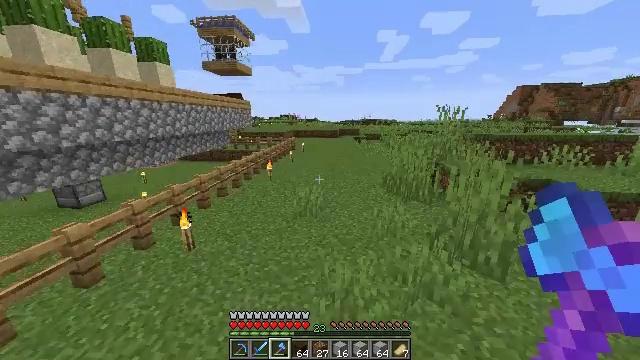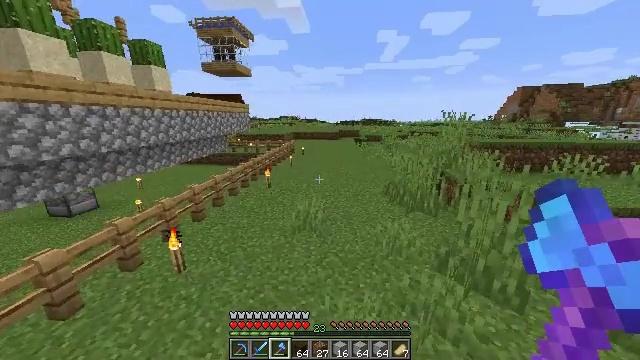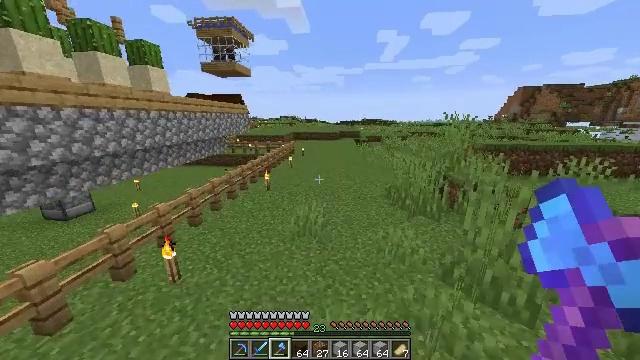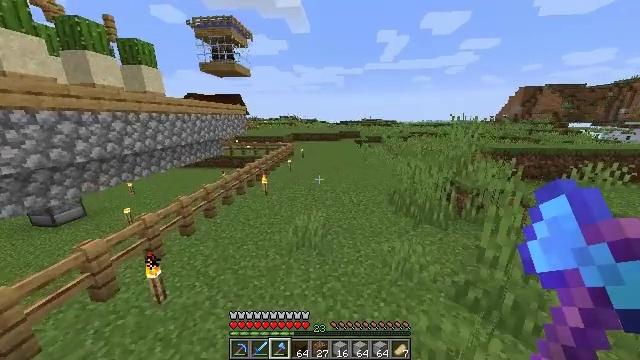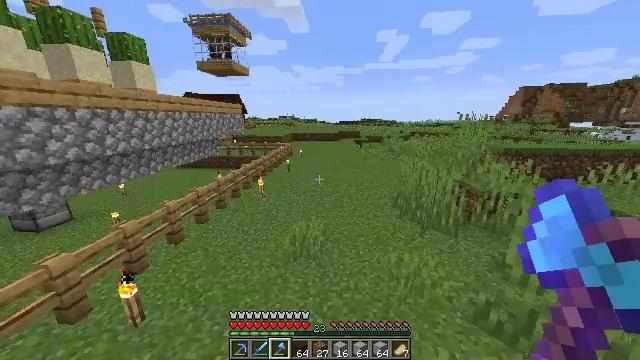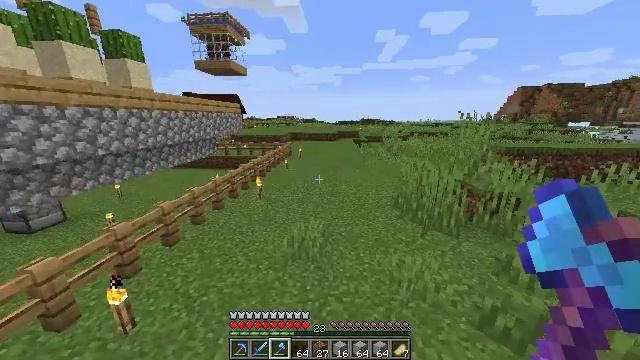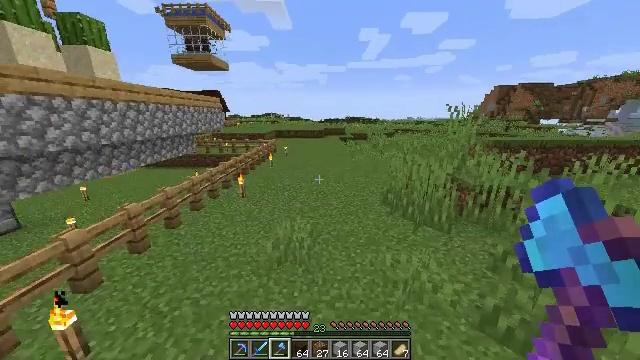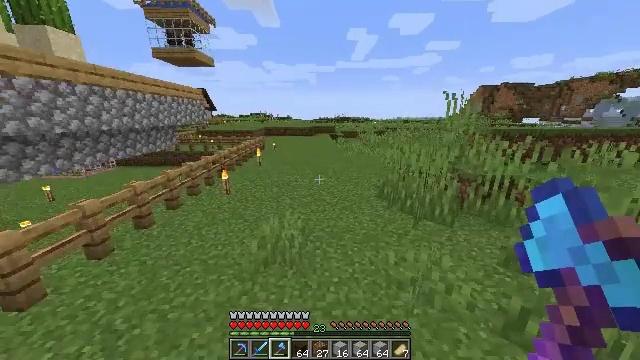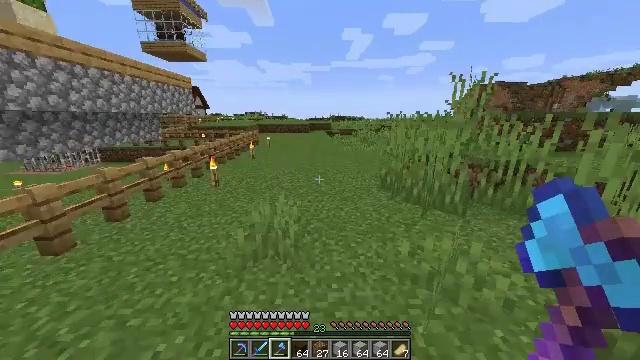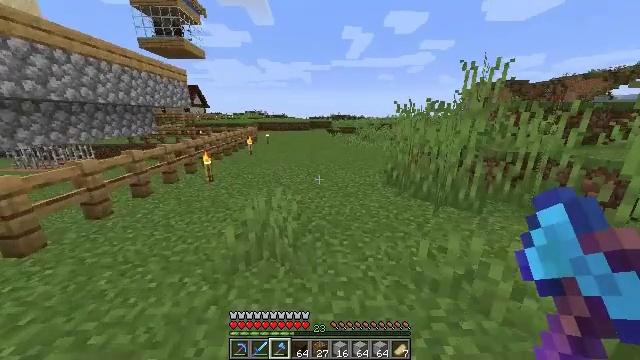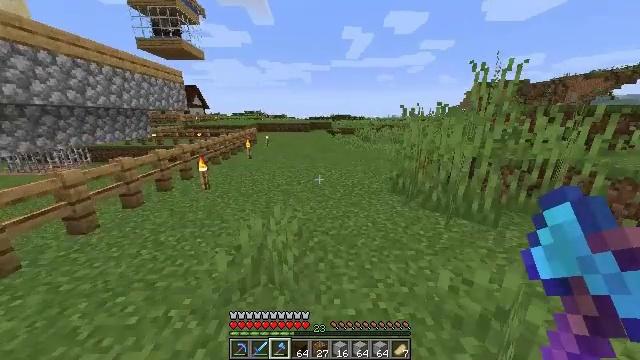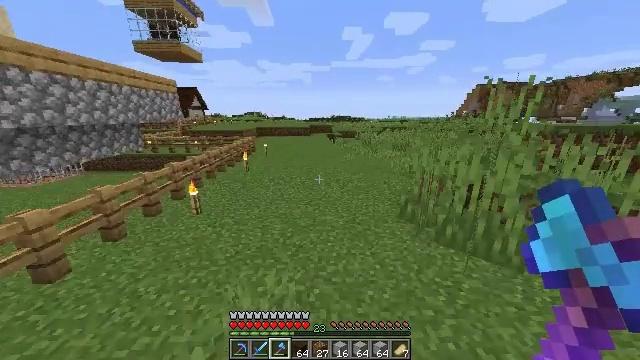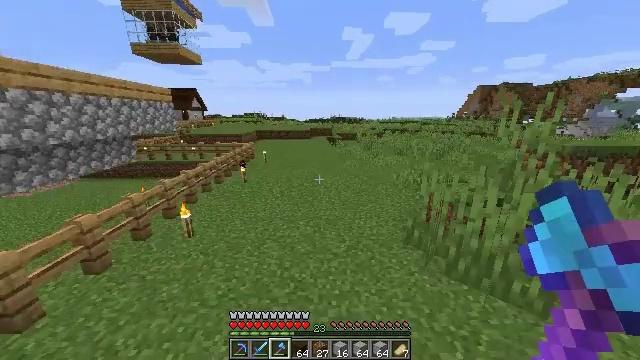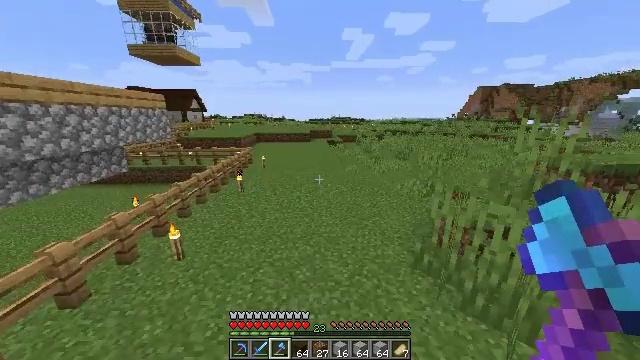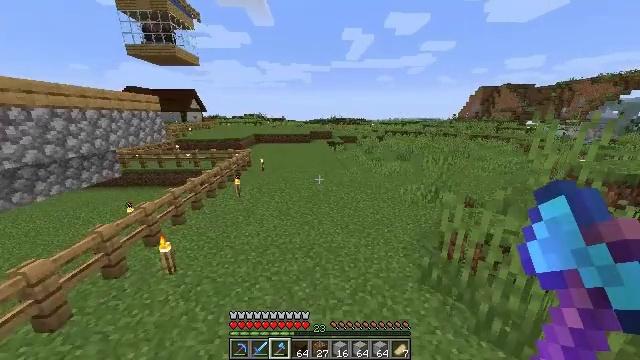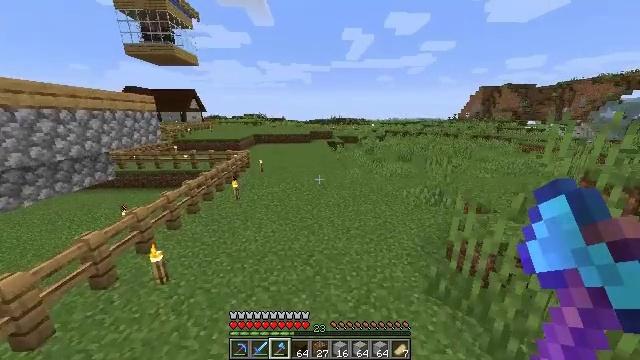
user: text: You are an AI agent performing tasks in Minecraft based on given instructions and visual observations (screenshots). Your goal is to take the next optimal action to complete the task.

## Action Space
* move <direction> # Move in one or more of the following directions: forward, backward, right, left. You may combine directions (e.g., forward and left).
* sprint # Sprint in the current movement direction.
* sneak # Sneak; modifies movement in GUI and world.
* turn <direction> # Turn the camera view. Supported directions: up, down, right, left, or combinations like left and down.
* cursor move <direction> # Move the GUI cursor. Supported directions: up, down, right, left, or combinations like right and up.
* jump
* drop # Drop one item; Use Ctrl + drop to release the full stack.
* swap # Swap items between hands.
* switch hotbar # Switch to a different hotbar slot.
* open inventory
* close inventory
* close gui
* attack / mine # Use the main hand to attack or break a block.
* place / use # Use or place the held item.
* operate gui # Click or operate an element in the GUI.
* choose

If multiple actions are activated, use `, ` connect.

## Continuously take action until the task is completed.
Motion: motion action
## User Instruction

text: Dig up the grass block for dirt.
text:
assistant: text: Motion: move forward, jump
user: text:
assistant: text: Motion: move forward, sprint, jump
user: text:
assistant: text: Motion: move forward, sprint, jump
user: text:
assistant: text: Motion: move forward, sprint, jump
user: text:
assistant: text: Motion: move forward, sprint, jump
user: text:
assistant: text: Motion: move forward, sprint, turn right, jump
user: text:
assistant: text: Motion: move forward, turn right, jump
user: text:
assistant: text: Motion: move forward, turn right, jump
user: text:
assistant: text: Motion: move forward, jump
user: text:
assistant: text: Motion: move forward, sprint, jump
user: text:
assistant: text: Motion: move forward, sprint, jump
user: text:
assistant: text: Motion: move forward, sprint, jump
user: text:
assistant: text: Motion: move forward, sprint, jump
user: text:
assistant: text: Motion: move forward, sprint, jump
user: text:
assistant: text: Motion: move forward, jump
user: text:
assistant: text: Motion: move forward, jump
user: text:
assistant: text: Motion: move forward, turn left, jump
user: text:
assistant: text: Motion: move forward, turn left, jump
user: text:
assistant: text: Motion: move forward, turn left, jump
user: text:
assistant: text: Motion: move forward, turn left, jump
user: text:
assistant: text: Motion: move forward, jump
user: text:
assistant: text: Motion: move forward, sprint, jump
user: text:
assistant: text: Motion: move forward, sprint, jump
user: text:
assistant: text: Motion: move forward, sprint, jump
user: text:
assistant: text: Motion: move forward, sprint, jump
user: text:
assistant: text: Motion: move forward, jump
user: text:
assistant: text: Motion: move forward, jump
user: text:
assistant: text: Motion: move forward, jump
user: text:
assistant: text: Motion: move forward, jump
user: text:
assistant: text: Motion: move forward, jump